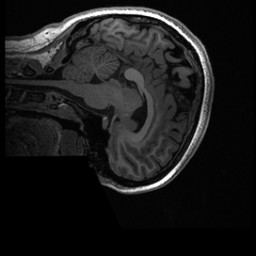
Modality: T1w
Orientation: sagittal